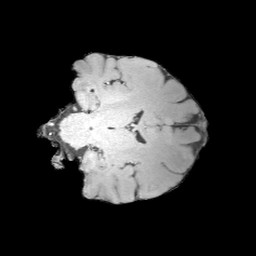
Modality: MP2RAGE
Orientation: coronal